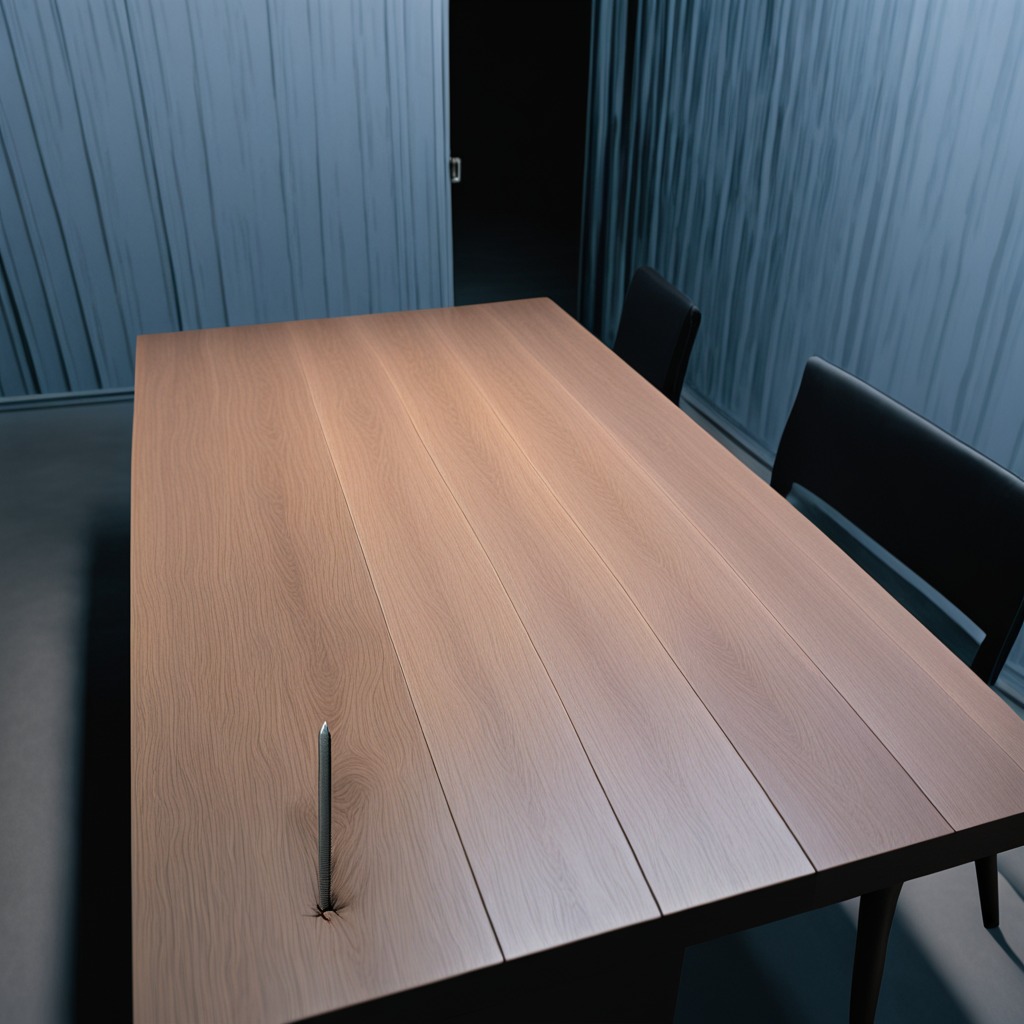
A nail is lying on the old table in a small garage at twilight.